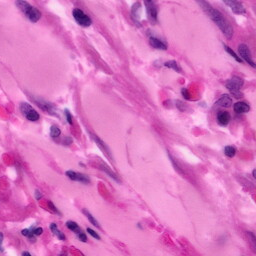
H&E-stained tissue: Pancreatic